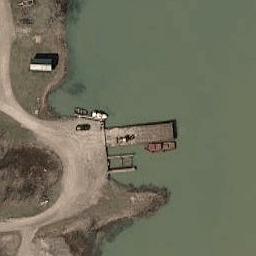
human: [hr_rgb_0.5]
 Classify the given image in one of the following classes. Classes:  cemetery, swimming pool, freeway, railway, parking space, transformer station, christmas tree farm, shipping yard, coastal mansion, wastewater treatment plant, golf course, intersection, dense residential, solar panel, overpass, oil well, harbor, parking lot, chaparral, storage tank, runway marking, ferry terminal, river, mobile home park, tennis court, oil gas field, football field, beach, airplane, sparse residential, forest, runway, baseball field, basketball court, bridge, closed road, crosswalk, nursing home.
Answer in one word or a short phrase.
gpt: ferry terminal